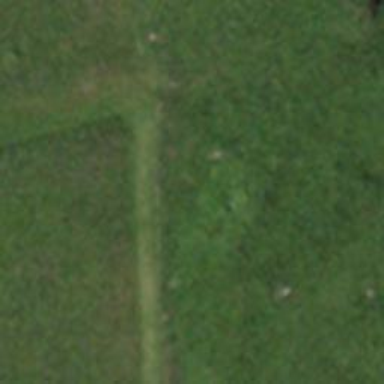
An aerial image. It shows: Grassy track with grade5 tracktype.